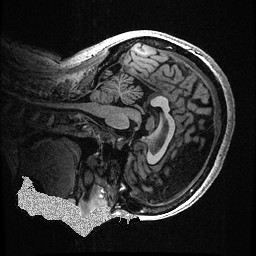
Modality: T1w
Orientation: sagittal
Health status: healthy
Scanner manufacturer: ge
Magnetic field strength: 3 T
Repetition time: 0.006952 s
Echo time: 0.00292 s